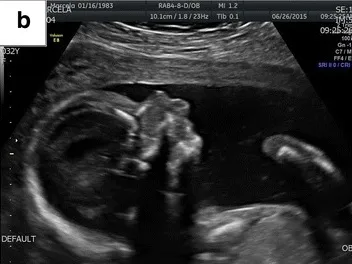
B; Micrognathia and hypoplasia of the nasal bone in the second trimester of pregnancy.
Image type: radiology (ultrasound)